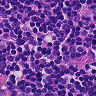
Metastatic tissue present: no